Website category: camera
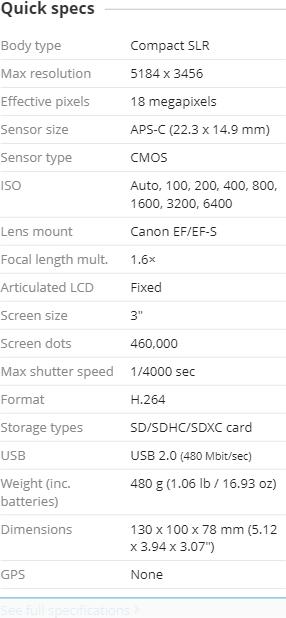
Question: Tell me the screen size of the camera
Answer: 3

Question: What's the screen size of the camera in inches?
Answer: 3

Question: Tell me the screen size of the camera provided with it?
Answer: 3

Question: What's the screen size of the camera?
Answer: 3

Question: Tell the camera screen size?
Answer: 3

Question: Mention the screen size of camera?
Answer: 3

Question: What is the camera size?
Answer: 3

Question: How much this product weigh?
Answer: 480 g (1.06 lb / 16.93 oz )

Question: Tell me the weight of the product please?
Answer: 480 g (1.06 lb / 16.93 oz )

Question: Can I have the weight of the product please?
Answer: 480 g (1.06 lb / 16.93 oz )

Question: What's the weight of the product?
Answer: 480 g (1.06 lb / 16.93 oz )

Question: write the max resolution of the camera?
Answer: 5184 x 3456

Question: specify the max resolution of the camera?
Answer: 5184 x 3456

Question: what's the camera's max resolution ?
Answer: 5184 x 3456

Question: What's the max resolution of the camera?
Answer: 5184 x 3456

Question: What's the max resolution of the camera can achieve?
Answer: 5184 x 3456

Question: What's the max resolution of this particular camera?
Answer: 5184 x 3456

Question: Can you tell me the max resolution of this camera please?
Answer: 5184 x 3456

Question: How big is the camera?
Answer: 130 x 100 x 78 mm (5.12 x 3.94 x 3.07 )

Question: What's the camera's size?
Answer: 130 x 100 x 78 mm (5.12 x 3.94 x 3.07 )

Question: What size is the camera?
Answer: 130 x 100 x 78 mm (5.12 x 3.94 x 3.07 )

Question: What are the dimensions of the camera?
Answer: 130 x 100 x 78 mm (5.12 x 3.94 x 3.07 )

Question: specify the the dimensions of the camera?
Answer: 130 x 100 x 78 mm (5.12 x 3.94 x 3.07 )

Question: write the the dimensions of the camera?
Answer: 130 x 100 x 78 mm (5.12 x 3.94 x 3.07 )

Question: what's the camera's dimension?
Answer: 130 x 100 x 78 mm (5.12 x 3.94 x 3.07 )